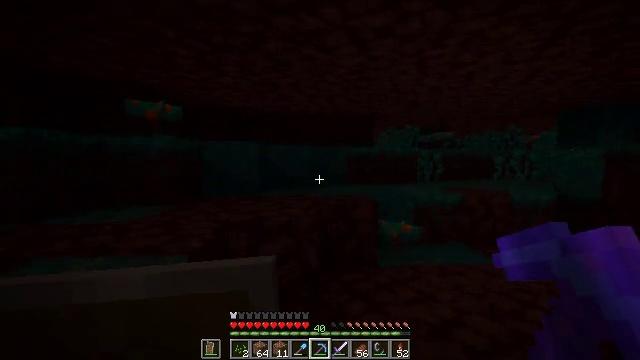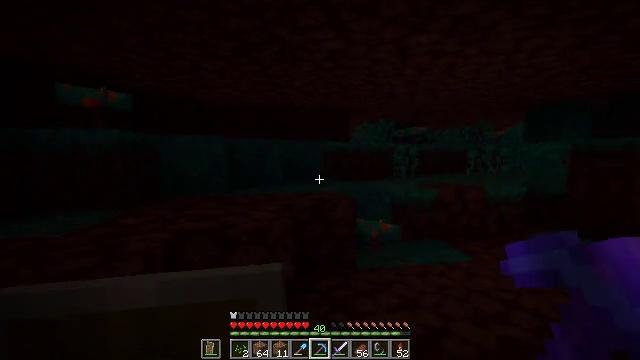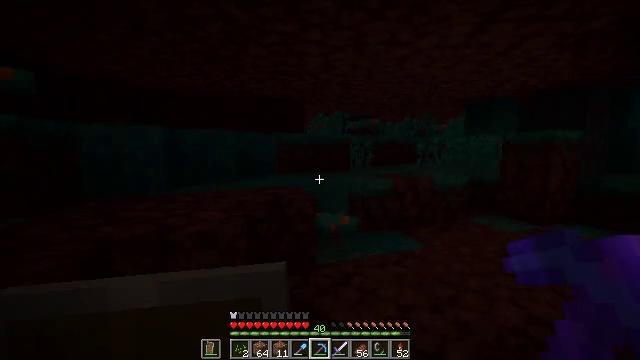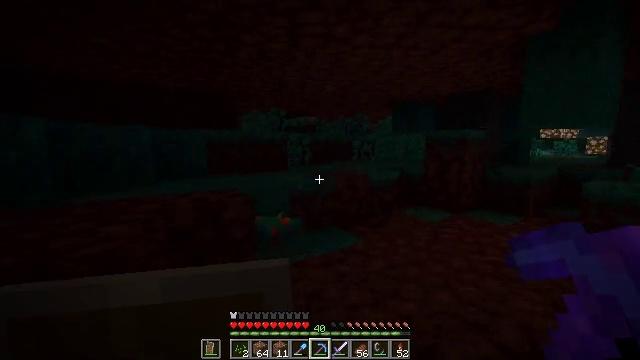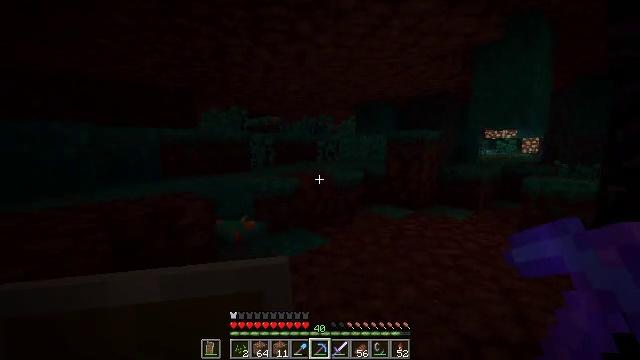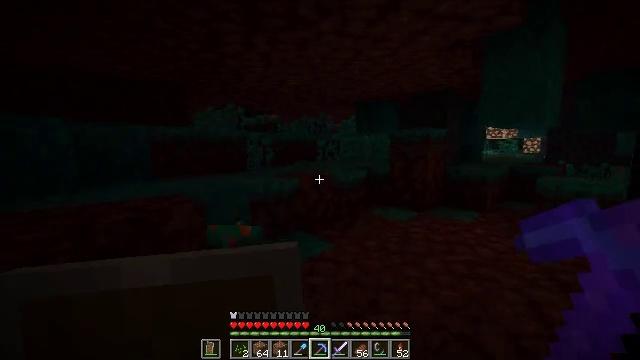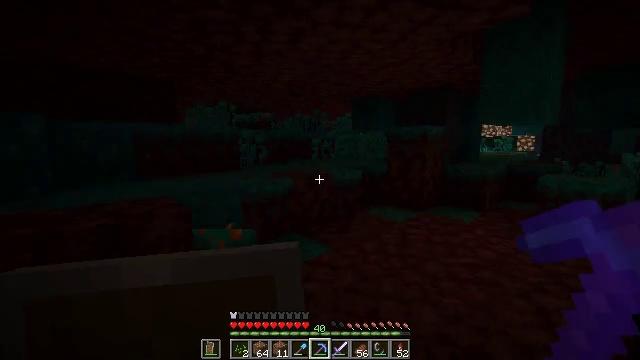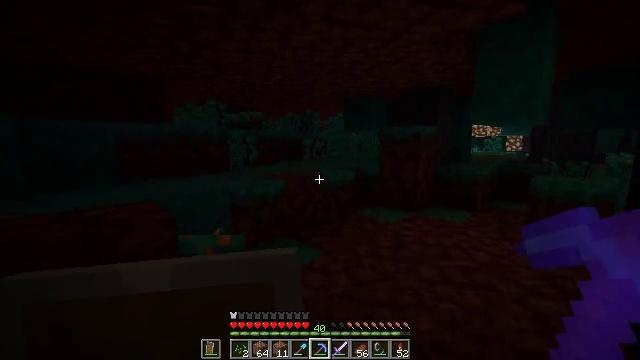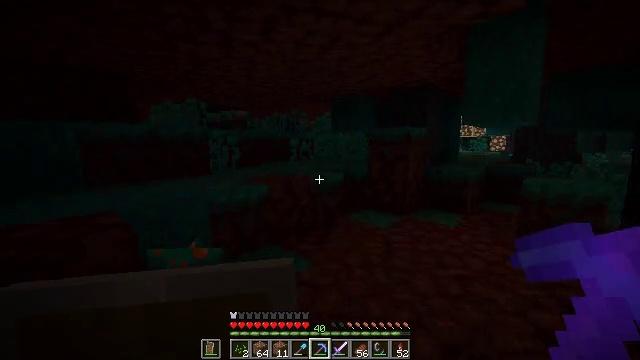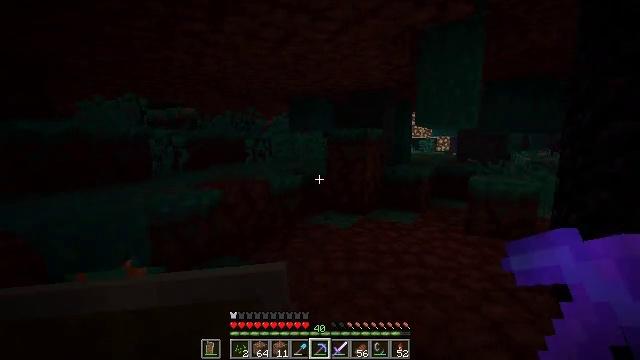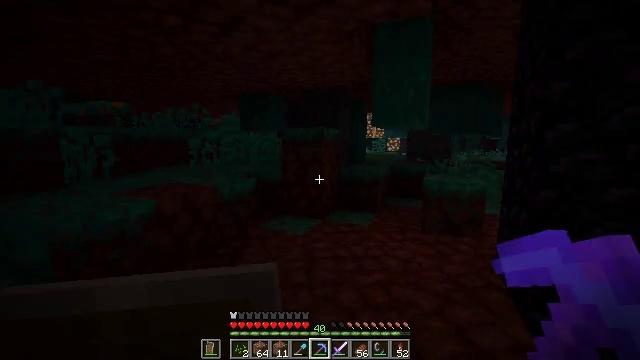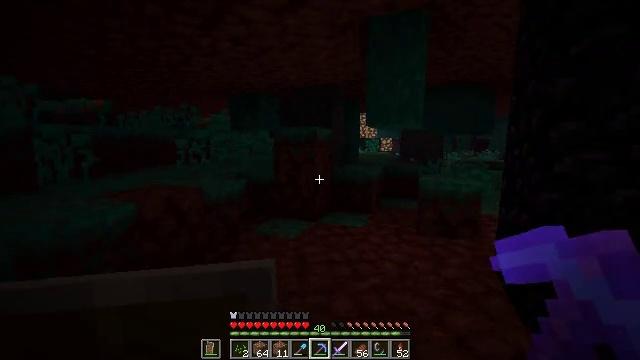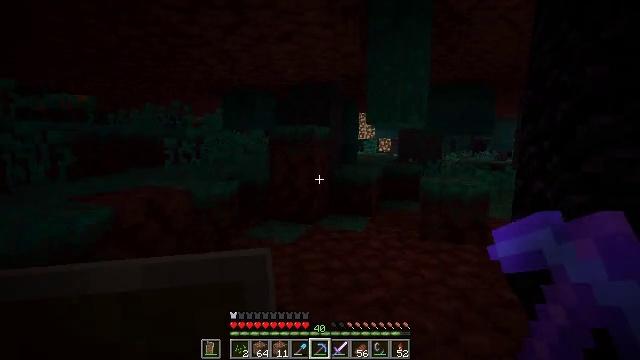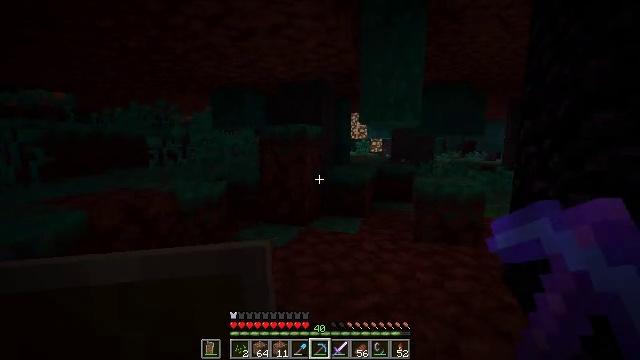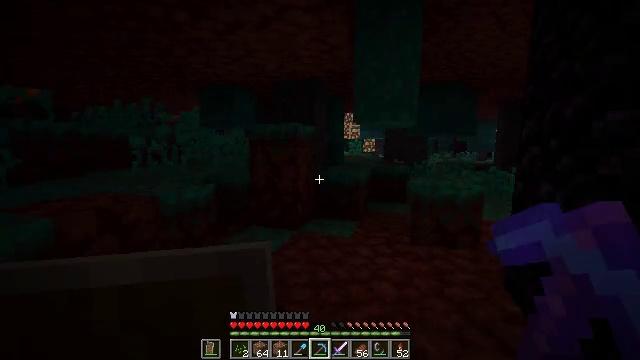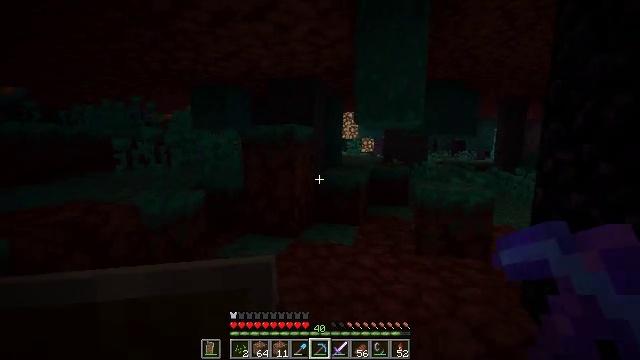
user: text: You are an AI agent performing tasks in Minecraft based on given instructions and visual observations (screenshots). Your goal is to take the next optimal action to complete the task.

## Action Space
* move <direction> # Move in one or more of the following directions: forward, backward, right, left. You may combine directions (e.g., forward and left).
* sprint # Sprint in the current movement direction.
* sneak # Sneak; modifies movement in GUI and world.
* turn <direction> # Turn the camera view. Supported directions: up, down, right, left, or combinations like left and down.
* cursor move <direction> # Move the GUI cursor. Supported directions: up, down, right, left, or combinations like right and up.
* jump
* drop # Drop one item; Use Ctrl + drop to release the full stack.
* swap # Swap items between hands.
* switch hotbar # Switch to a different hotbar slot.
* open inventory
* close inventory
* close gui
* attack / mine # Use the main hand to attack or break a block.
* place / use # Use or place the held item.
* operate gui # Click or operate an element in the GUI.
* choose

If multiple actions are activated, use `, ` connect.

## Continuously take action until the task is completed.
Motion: motion action
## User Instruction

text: Get warped nylium by digging.
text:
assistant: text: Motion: move forward, turn right and down
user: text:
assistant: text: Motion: move forward, turn right and down
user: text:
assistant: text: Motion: move forward, turn right
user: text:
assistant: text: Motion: move forward, turn right
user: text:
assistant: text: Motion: move forward
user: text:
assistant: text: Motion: move forward, turn right
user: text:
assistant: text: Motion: move forward, turn right
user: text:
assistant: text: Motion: move forward, turn right
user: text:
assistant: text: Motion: move forward, turn right
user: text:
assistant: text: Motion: move forward, turn right
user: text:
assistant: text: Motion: move forward, turn right
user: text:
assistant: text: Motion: move forward
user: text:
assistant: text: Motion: move forward, turn right
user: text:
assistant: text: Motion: move forward, turn right
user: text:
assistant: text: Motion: move forward
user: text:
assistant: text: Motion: move forward
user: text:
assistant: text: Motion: move forward
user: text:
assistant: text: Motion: move forward, turn left
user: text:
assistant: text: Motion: move forward, turn left and up
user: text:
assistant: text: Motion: move forward, turn left
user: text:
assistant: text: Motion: move forward, turn left
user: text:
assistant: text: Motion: move forward, turn left
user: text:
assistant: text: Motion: move forward, turn left
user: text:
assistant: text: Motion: move forward, turn left
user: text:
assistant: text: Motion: move forward, turn left
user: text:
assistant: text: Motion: move forward, turn left
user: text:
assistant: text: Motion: move forward, turn left
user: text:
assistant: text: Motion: move forward, turn left and down
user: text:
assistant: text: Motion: move forward, turn left
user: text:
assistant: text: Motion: move forward, turn left, jump